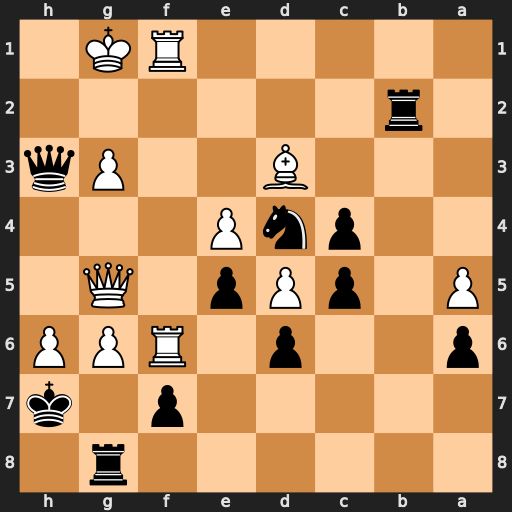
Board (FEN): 6r1/5p1k/p2p1RPP/P1pPp1Q1/2pnP3/3B2Pq/1r6/5RK1
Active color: b
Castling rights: -
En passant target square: -
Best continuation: Kh8 R1f2 Rxg6 Qxg6 fxg6